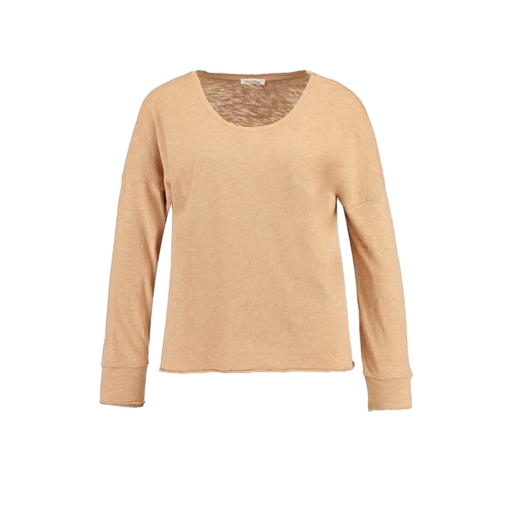
long-sleeve t-shirt only macy, longsleeve t-shirt, beige colored long sleeve, white background